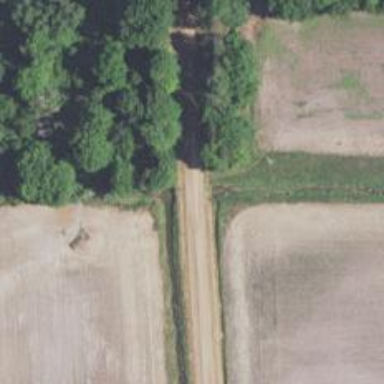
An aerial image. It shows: Unclassified road.